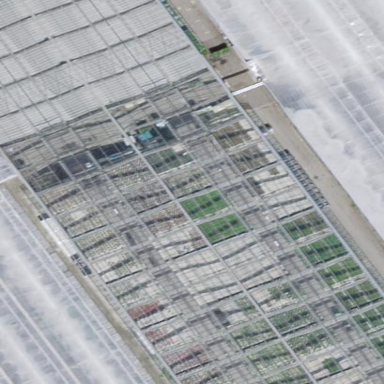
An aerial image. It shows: Greenhouse.